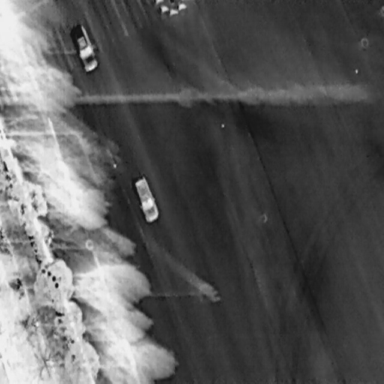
There are two Cars in the infrared image.